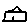
Label: house